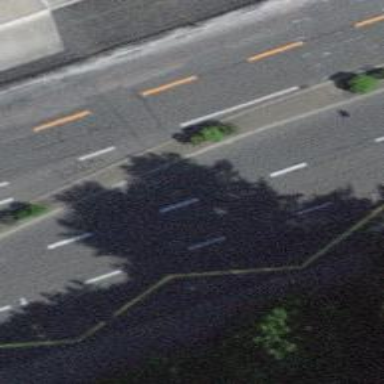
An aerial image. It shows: Trolleybus stop position for public transport.